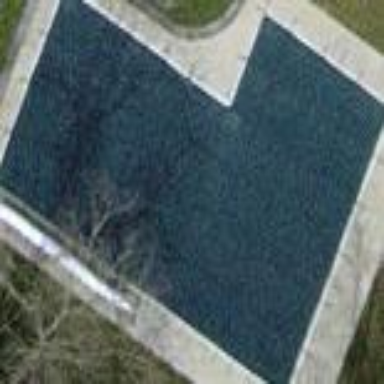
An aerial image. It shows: Swimming pool located in leisure land.